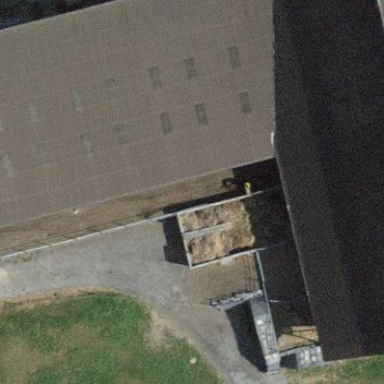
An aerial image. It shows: Farm building with gabled roof.